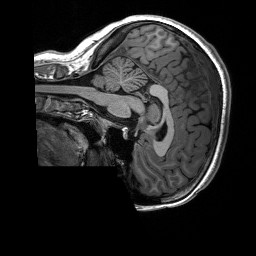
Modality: T1w
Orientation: sagittal
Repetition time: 8 s
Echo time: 0.066 s